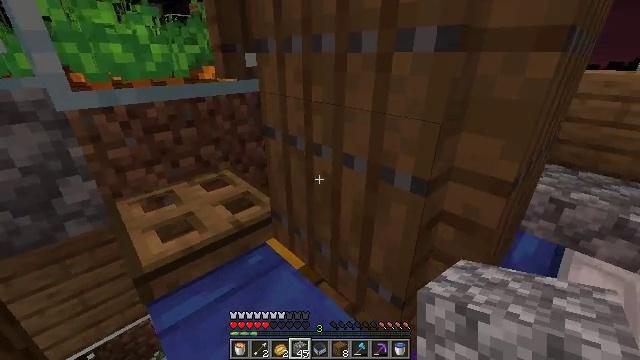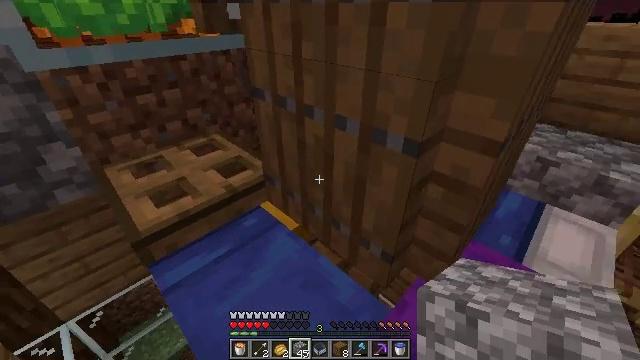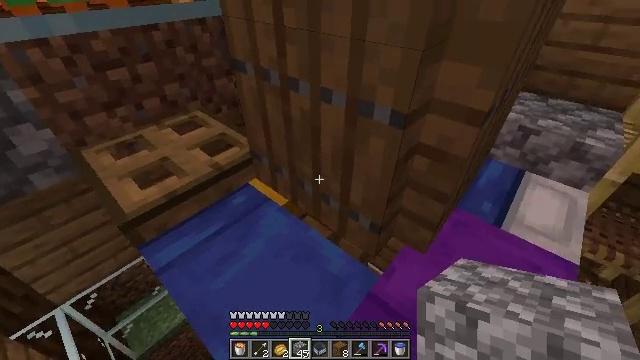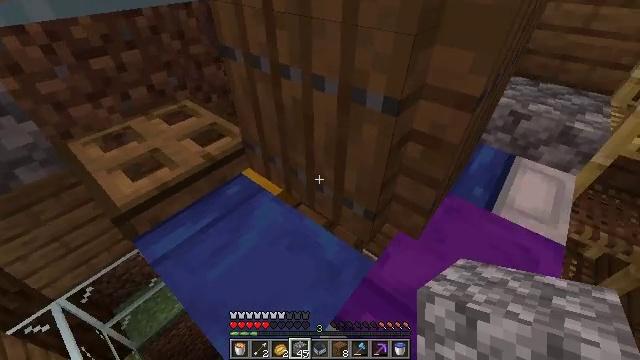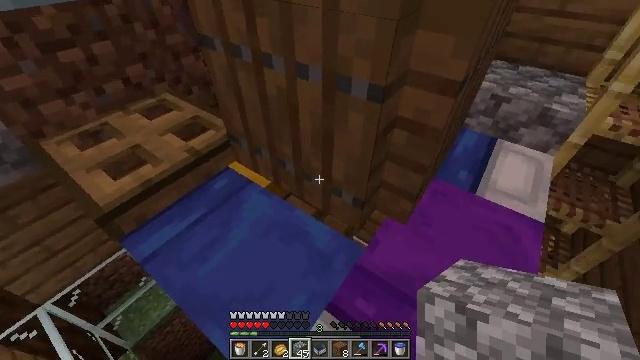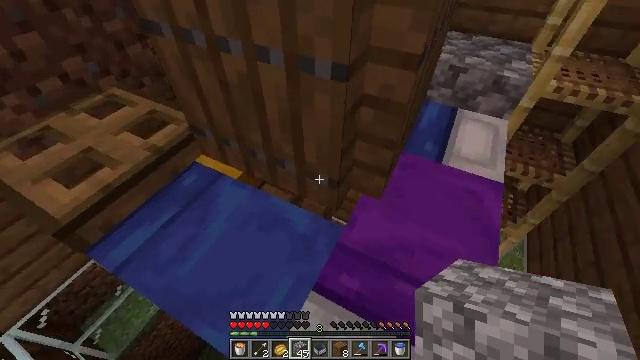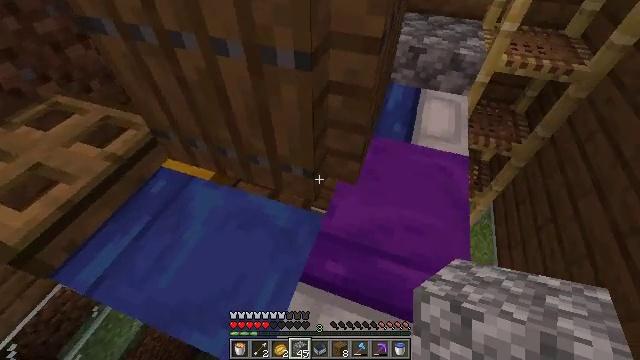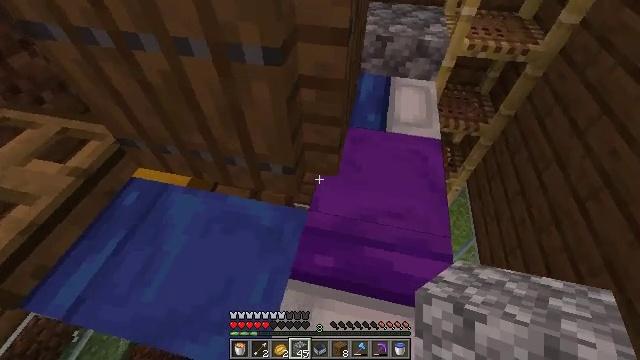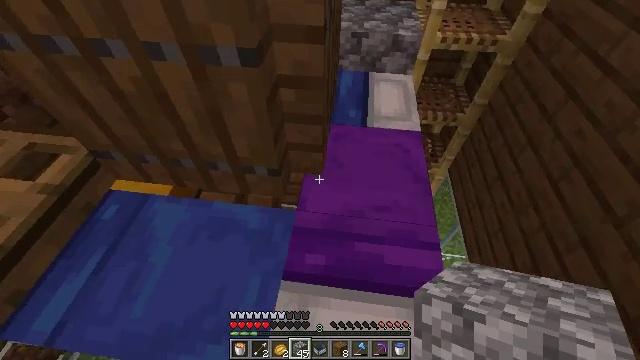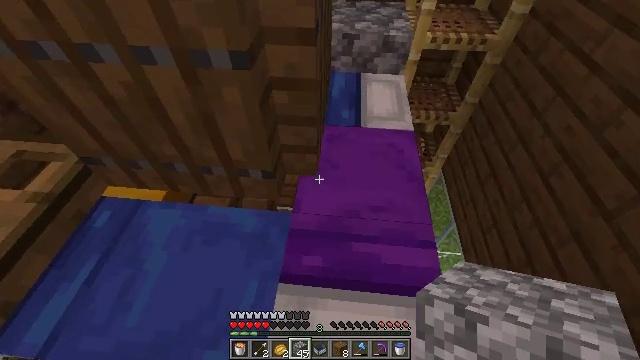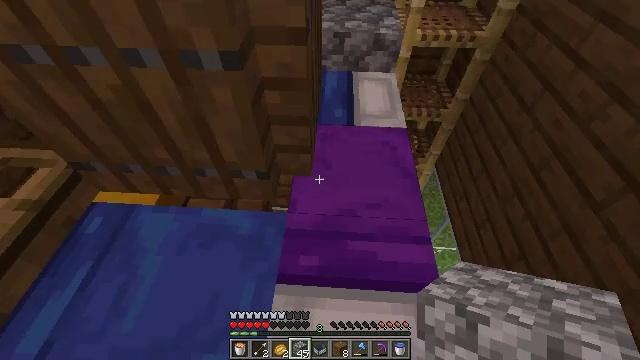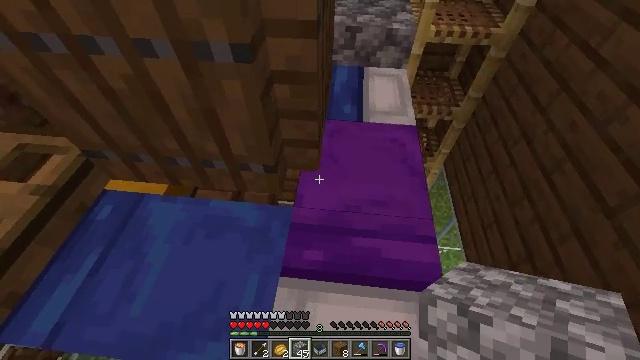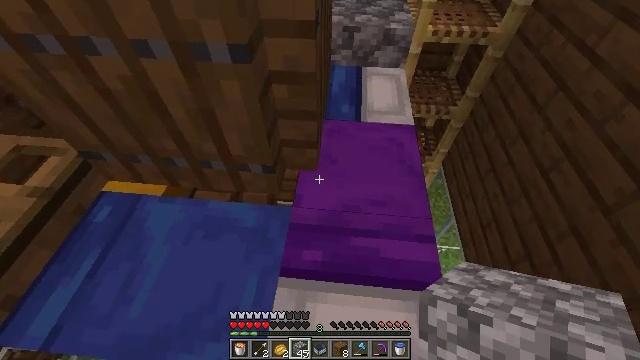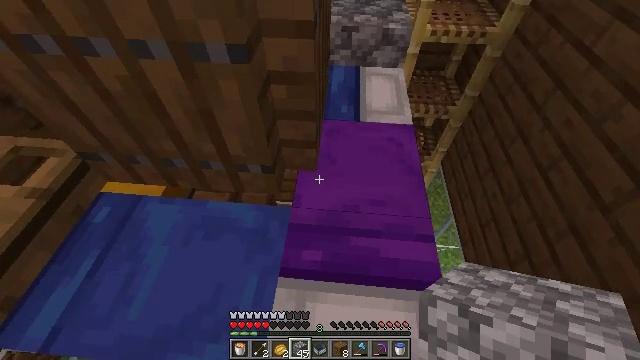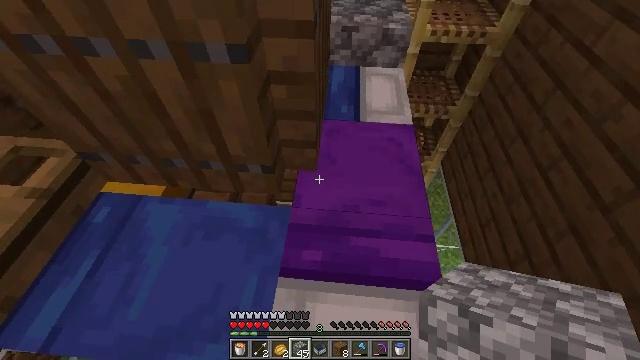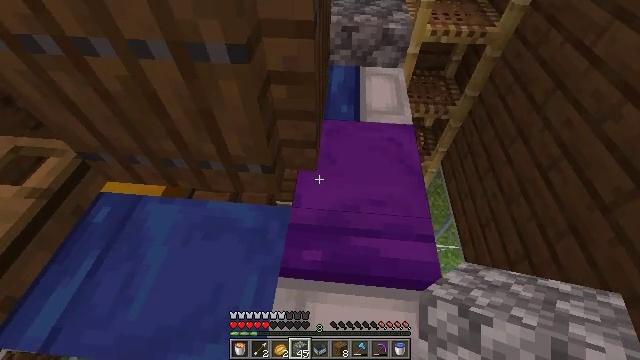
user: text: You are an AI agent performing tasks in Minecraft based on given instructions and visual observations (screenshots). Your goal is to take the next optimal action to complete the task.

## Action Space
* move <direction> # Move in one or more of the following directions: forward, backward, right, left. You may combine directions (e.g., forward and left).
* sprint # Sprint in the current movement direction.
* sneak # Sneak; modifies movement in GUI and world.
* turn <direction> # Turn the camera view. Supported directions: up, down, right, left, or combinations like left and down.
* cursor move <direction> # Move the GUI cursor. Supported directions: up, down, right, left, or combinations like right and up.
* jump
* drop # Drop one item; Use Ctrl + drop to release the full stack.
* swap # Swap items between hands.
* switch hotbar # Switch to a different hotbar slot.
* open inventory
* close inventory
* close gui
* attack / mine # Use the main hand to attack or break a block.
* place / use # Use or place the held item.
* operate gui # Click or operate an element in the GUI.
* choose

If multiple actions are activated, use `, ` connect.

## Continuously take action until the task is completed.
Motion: motion action
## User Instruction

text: Break the purple bed to move it.
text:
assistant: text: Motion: turn right and down
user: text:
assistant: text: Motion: turn right and down
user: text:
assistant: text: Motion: turn right and down
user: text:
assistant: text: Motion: turn right and down
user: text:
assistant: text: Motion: turn right and down
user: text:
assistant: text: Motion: turn right and down
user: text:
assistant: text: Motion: turn right and down
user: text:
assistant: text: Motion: turn right
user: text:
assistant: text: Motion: turn right
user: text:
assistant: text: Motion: turn right
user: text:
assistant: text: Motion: turn left and down
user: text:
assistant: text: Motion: no_op
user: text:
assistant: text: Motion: no_op
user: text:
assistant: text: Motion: no_op
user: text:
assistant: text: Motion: no_op
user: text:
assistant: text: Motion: no_op
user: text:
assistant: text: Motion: turn right
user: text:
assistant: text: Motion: turn right
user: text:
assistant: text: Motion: no_op
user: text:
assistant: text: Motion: move right
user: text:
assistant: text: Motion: move right
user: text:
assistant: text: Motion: move right, turn right
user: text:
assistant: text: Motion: no_op
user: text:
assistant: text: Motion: turn down
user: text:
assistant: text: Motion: turn left and down
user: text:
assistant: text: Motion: no_op
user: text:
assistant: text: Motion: turn left
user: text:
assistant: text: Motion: turn left
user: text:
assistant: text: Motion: turn left
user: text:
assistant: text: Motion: turn left